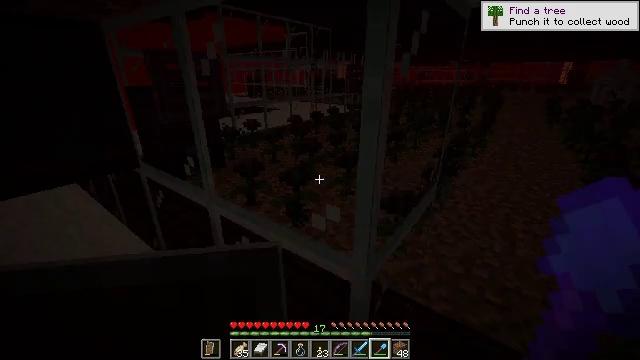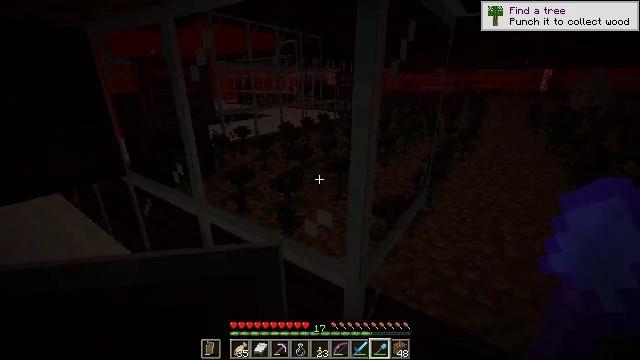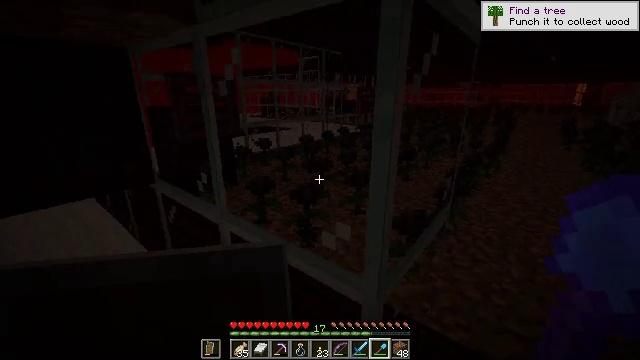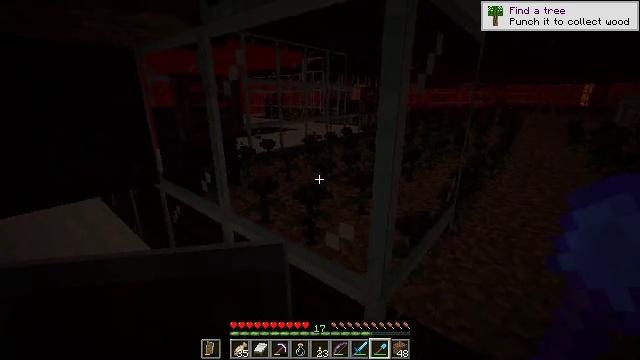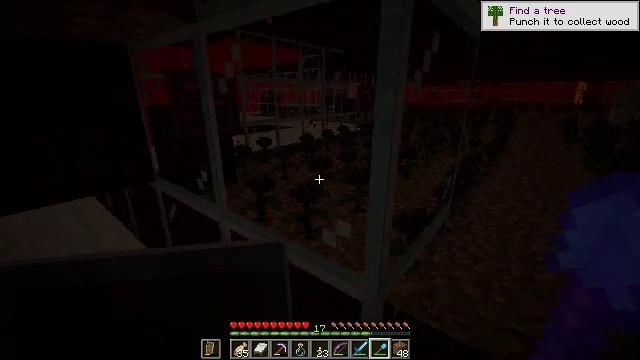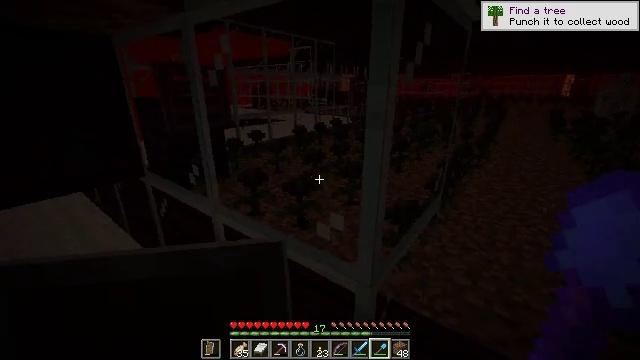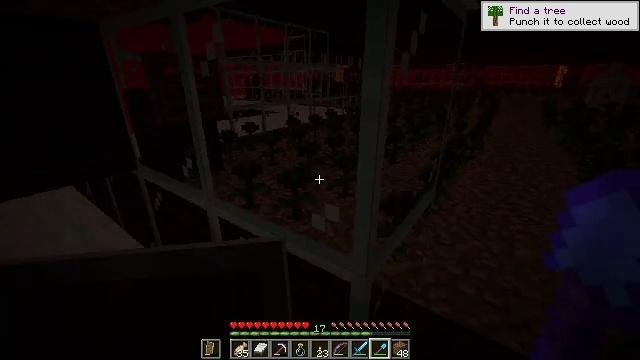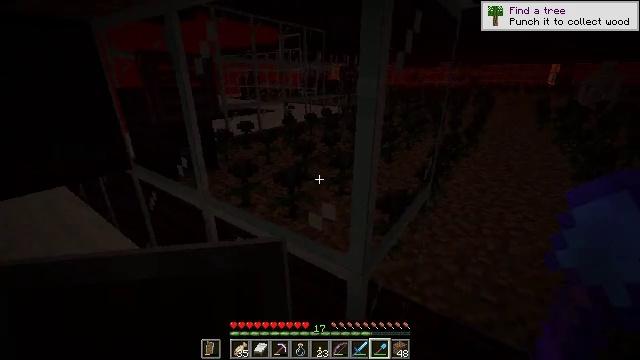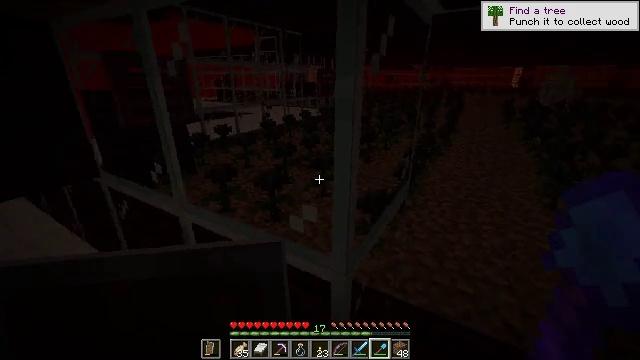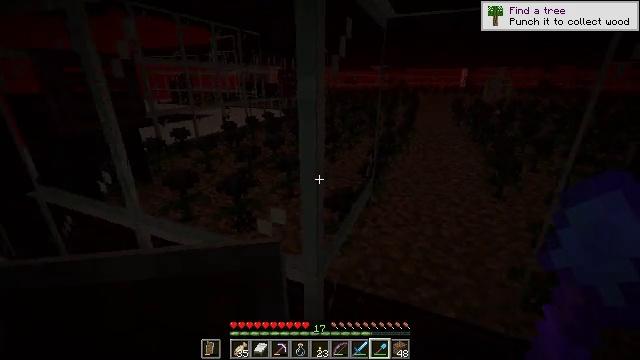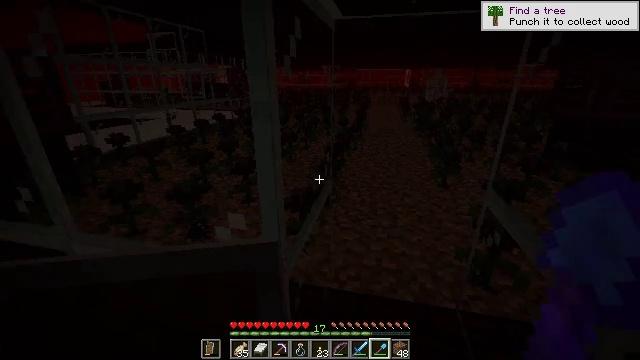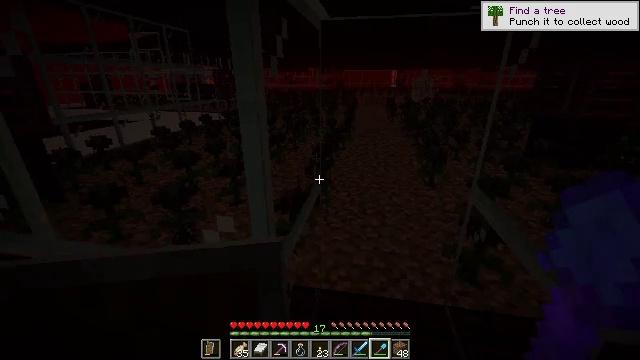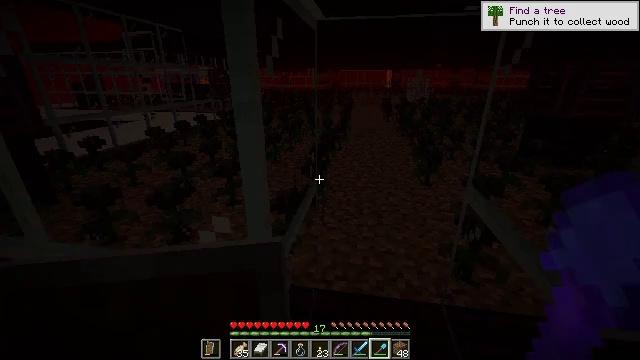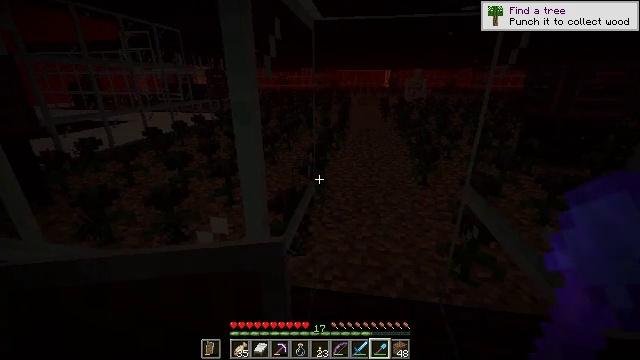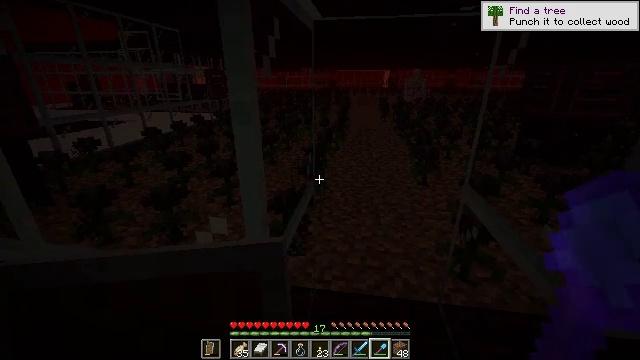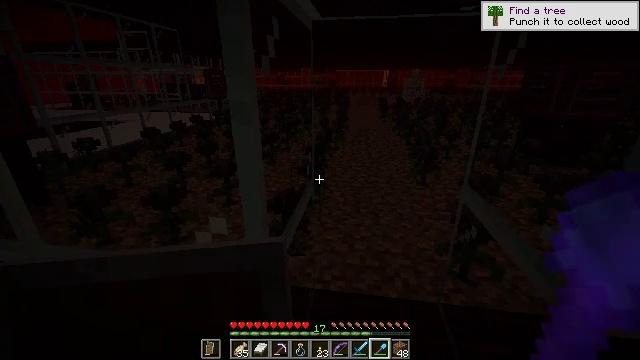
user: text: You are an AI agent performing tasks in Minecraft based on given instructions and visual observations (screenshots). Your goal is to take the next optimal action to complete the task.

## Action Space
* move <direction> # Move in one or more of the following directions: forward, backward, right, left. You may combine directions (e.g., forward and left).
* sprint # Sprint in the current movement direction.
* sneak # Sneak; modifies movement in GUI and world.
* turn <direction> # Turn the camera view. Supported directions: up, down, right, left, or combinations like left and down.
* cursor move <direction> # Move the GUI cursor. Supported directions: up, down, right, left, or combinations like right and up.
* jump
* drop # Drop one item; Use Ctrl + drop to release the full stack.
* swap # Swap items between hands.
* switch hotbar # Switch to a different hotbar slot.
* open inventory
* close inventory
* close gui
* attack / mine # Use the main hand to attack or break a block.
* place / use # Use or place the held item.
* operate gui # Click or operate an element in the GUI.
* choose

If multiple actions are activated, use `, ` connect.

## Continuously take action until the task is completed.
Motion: motion action
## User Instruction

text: Remove the nether brick slab from its place.
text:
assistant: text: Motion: turn right and up
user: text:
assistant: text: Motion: turn left and up
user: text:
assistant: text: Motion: no_op
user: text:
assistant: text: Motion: no_op
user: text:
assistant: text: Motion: turn right and down
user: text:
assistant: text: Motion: turn right and down
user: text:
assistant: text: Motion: no_op
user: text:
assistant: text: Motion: turn right
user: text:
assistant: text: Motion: turn right
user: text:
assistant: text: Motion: turn right
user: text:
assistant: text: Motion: turn right
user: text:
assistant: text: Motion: no_op
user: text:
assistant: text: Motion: no_op
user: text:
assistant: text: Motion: no_op
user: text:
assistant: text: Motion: no_op
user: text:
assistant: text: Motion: no_op
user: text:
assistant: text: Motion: no_op
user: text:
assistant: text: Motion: no_op
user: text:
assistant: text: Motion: no_op
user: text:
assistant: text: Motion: no_op
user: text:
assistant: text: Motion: no_op
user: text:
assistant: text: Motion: no_op
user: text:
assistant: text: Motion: no_op
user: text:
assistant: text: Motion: no_op
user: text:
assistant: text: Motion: no_op
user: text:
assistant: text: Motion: no_op
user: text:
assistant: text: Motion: no_op
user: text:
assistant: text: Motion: no_op
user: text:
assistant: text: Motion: no_op
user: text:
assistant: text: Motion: no_op